Question: i want to remove this horizontal scroll from my chart. how can i remove the scroll from the graph which is mentioned in picture.
thanks

html code:
'''
<canvas id="barChart" height="5" width="20"></canvas>
'''
.ts code:
'''
options: {
title: {
text: "Bar Chart",
display: true
},
scales: {
xAxes: [{
gridLines: {
display:false,
}
}],
yAxes: [{
gridLines: {
display:false
},
}]
},
legend: {
onHover: function (e) {
e.target.style.cursor = 'pointer';
}
},
hover: {
onHover: function (e) {
var point = this.getElementAtEvent(e);
if (point.length) e.target.style.cursor = 'pointer';
else e.target.style.cursor = 'default';
}
},
tooltips: {
mode: 'index'
}
}
'''
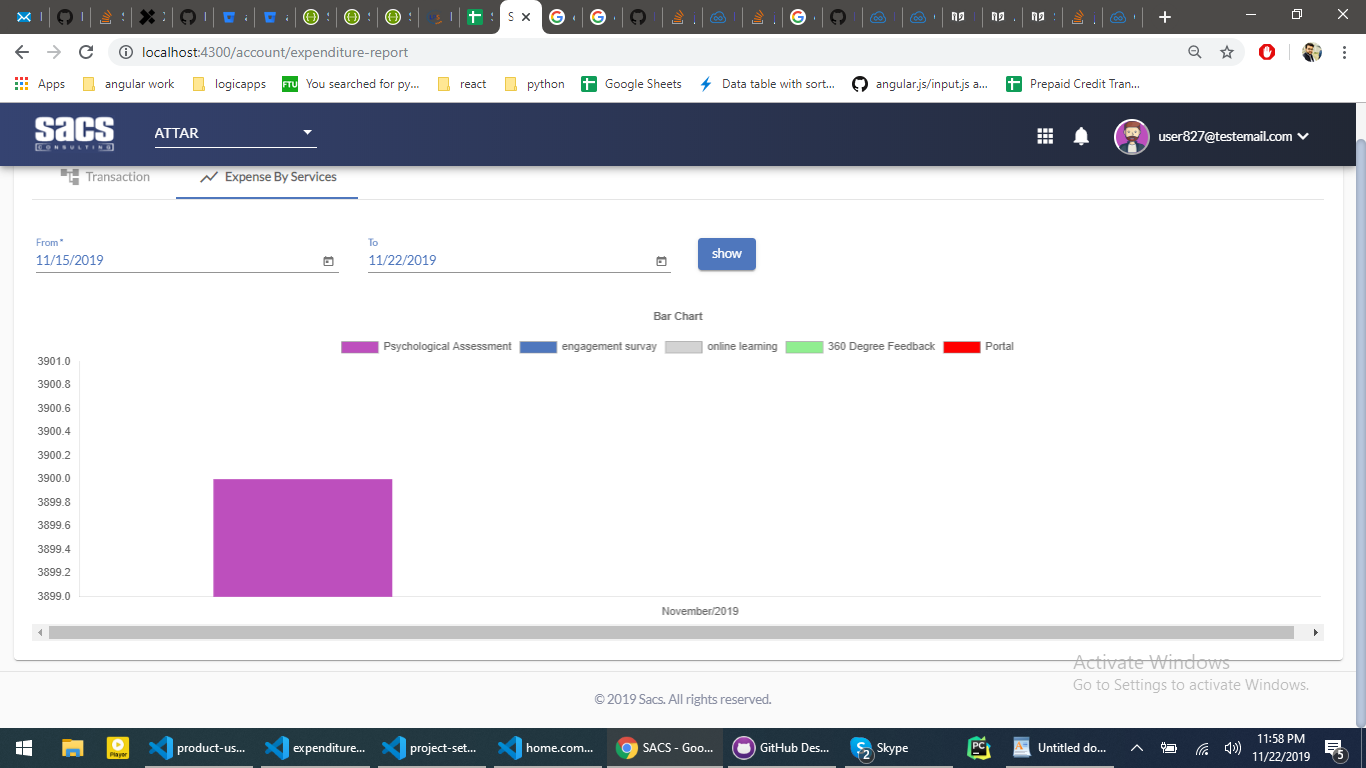
Answer: try adding this
'''
options : {
responsive: true,
maintainAspectRatio: false,
.
.
.
}
'''
remove the height and width in html